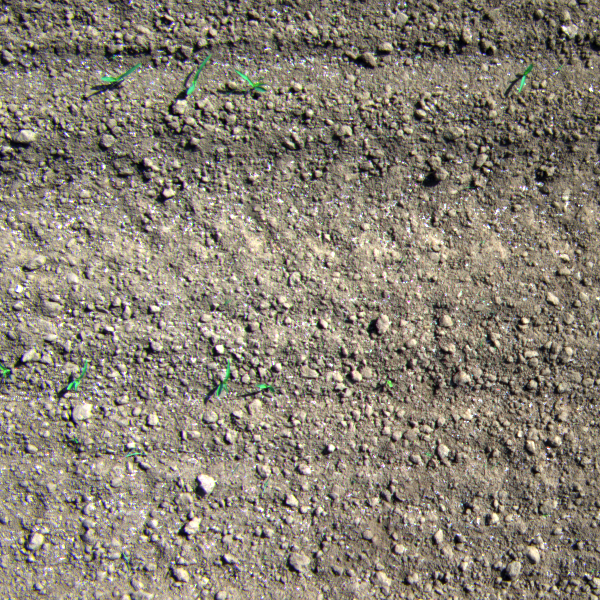
Acquisition date: 2023-05-25
Tile: 0150
Annotated plant instances:
label: maize
label: maize
label: maize
label: maize
label: maize
label: maize
label: maize
label: weed_other
label: weed_other
label: weed_other
label: weed_other
label: weed_other
label: weed_other
label: weed_other
label: weed_other
label: amaranth
label: amaranth
label: weed_other
label: maize